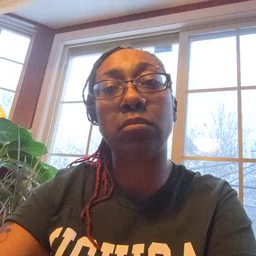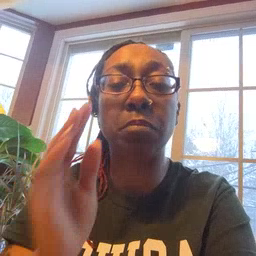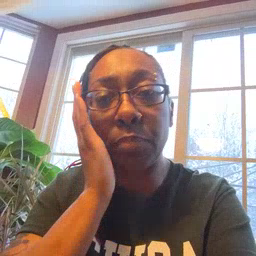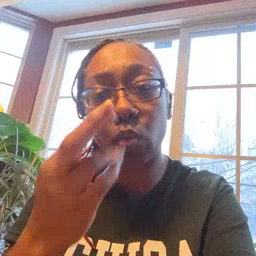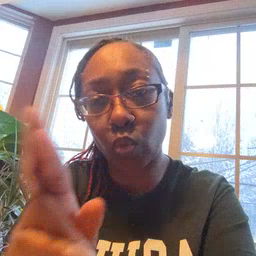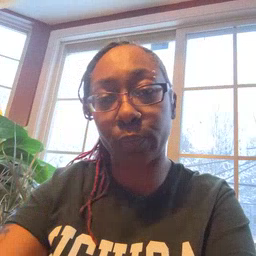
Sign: bedroom